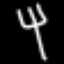
Label: fork